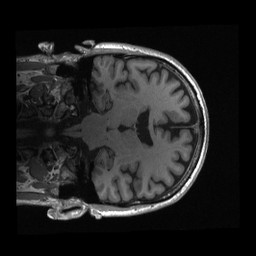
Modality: T1w
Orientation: coronal
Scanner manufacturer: siemens
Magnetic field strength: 3 T
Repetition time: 2.3 s
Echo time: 0.00285 s